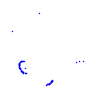
Particle: proton